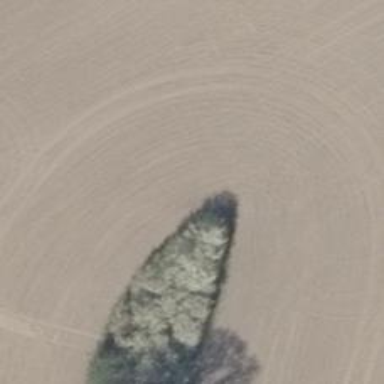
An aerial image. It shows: Row of trees in natural setting.